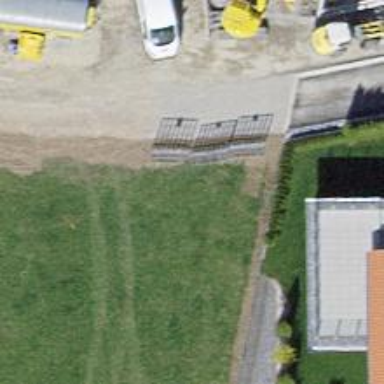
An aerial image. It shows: Track with grade 1 quality.